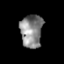
Tissue: prostate
Cell type: T cells
Senescence score: 0.3111
Nuclear area (px): 722
Mean DAPI intensity: 134.68